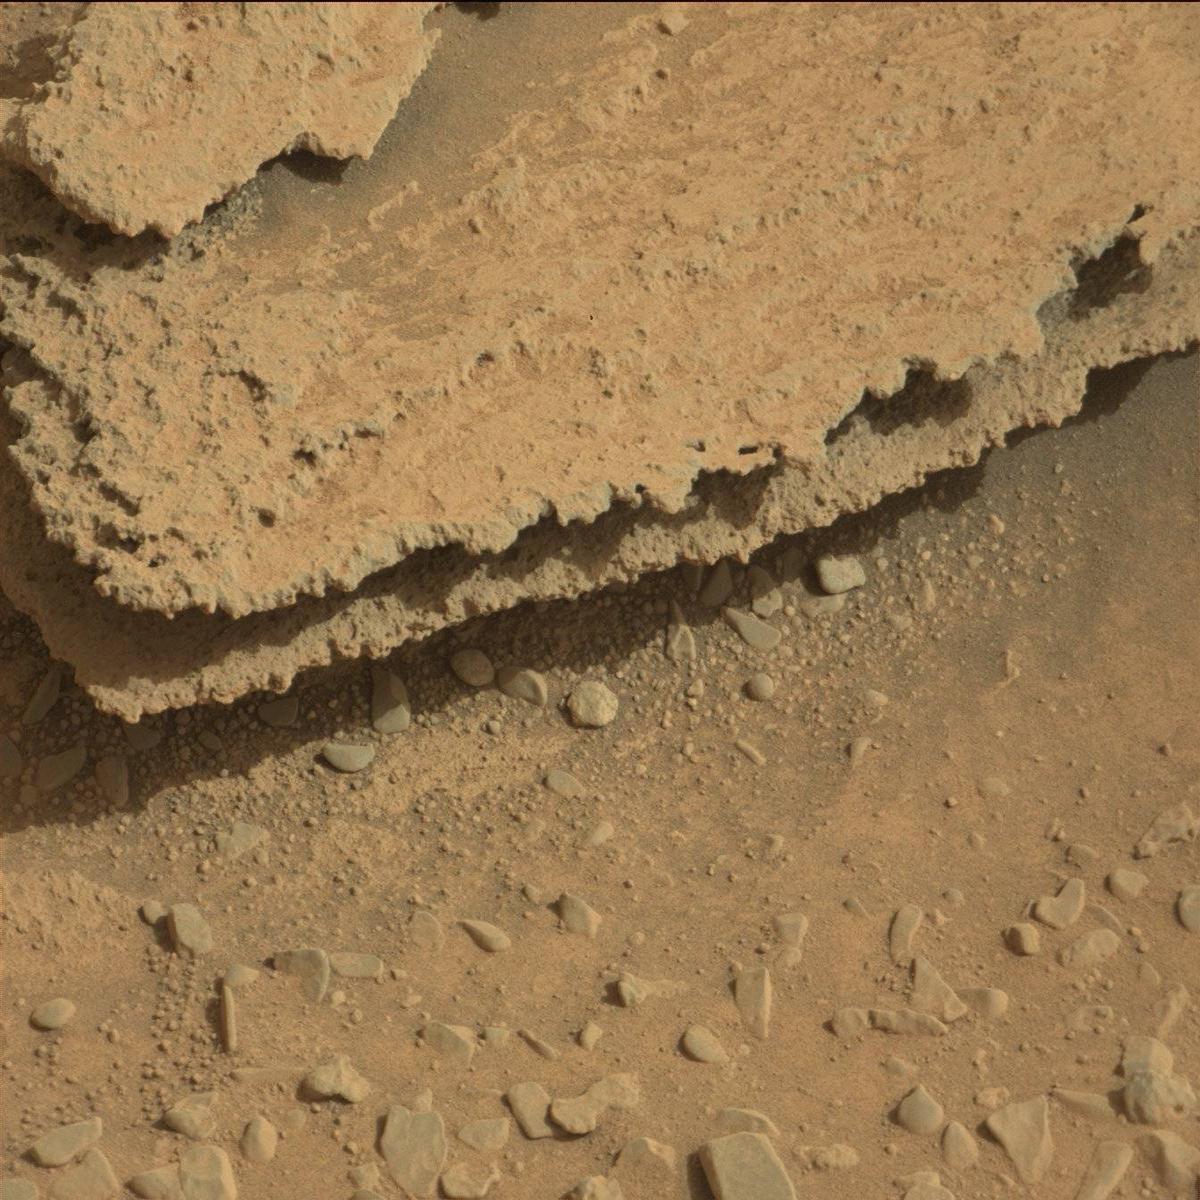
Terrain classes present: Bedrock, Rock, Sand / Soil